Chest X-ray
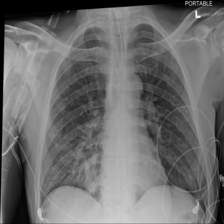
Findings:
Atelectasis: negative
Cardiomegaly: negative
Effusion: negative
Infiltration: positive
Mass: negative
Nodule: negative
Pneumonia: positive
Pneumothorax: negative
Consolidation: negative
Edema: negative
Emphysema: negative
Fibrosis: negative
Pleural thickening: negative
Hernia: negative